Question: How could I set 2 textfields as one viewport and set each textfield to expand as more text is typed in, rather than adding a scroll bar to each textfield.
I find it hard to describe it with words so I have uploaded a sketch.

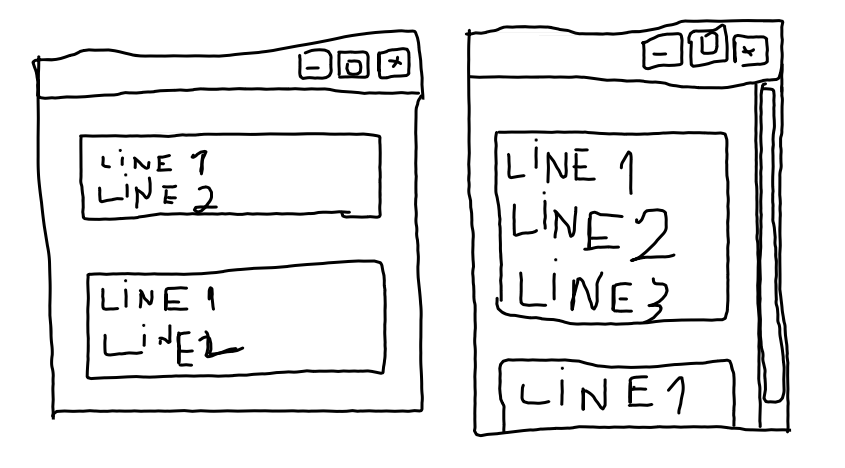
Answer: You could do something like this, everytime you type something in, it gets bigger:
'''
field.addKeyListener(this);
'''
And in your 'KeyListener' implementation this:
'''
@Override
public void keyReleased(KeyEvent arg0) {
field.setSize(field.getWidth() + 10, field.getHeight());
repaint();
}
'''